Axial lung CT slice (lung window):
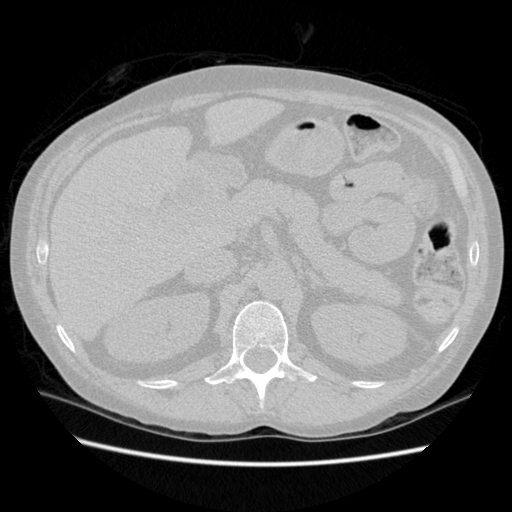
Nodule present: no